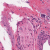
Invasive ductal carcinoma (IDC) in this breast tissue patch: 1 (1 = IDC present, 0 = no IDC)